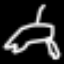
Label: frog